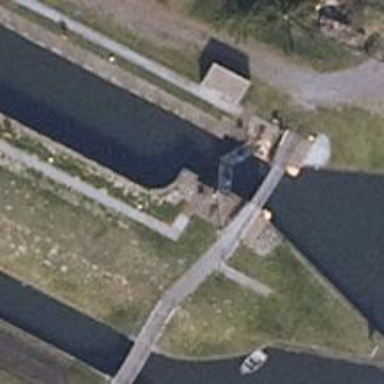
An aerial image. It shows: Lock gate on waterway.